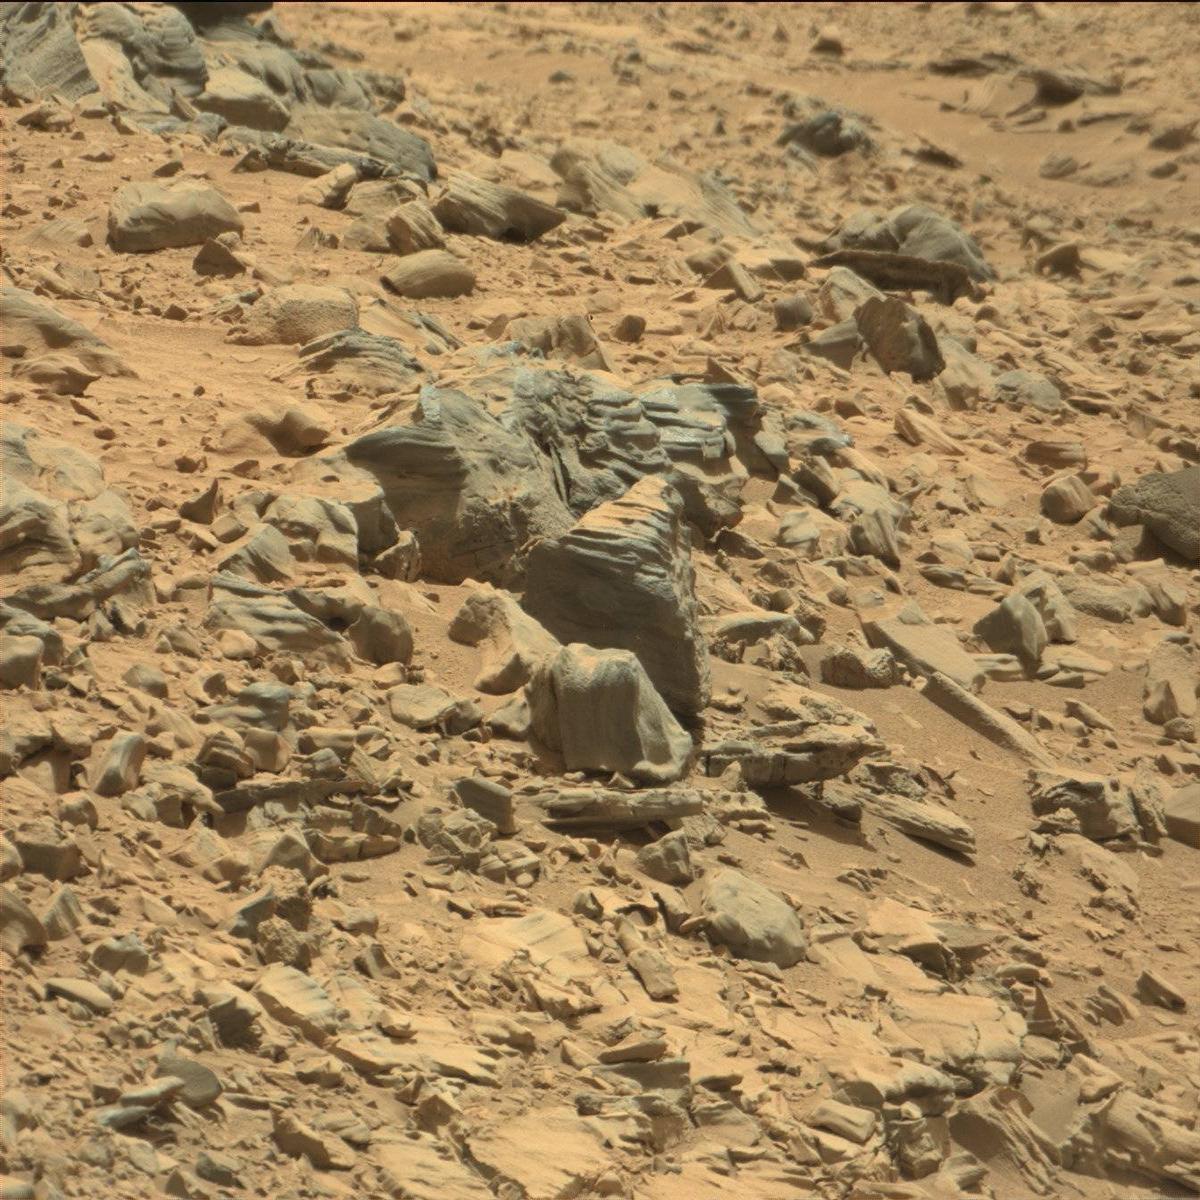
Terrain classes present: Bedrock, Sand / Soil